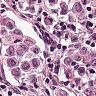
Metastatic tissue present: yes